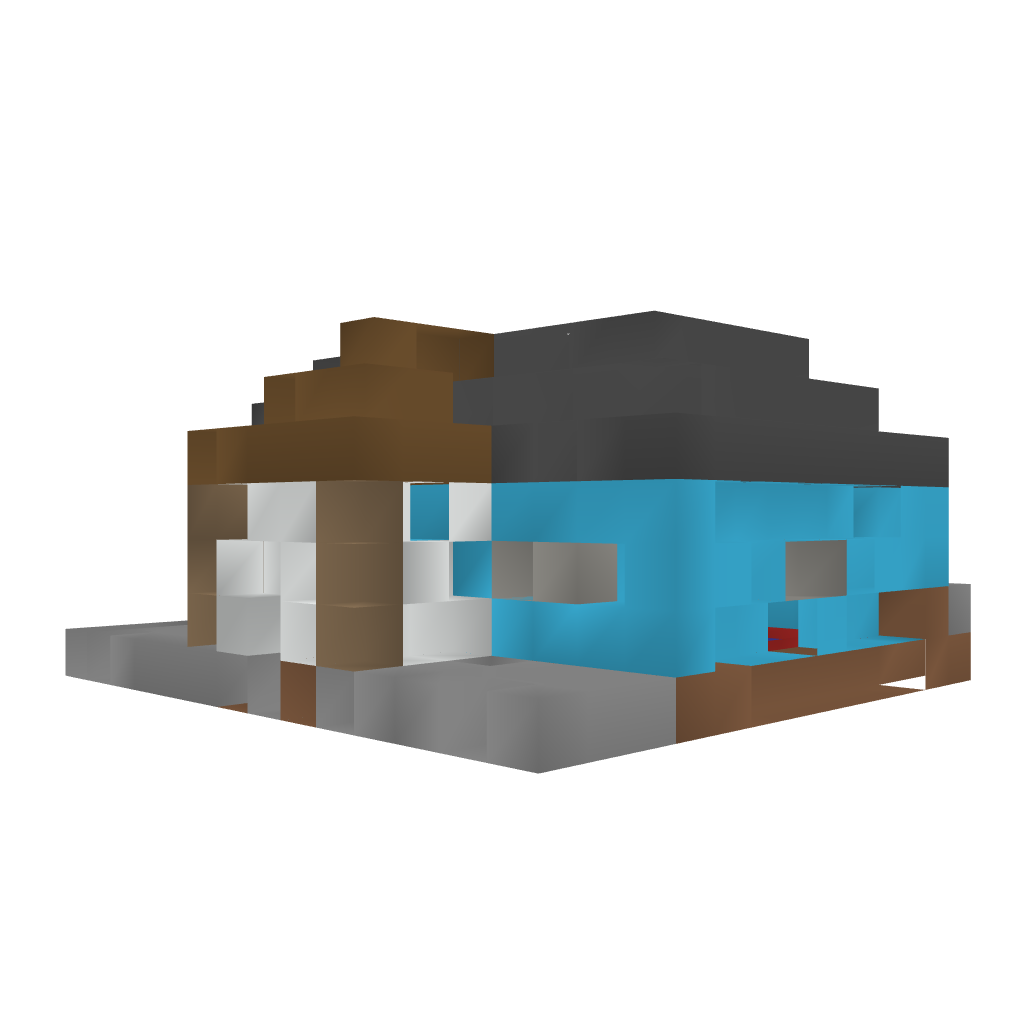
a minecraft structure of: Kleine Hütte